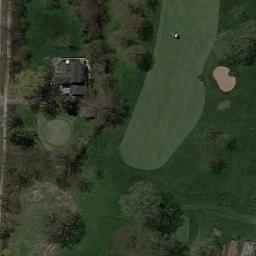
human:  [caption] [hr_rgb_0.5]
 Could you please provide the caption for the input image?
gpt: There are numerous trees beside the golf course .

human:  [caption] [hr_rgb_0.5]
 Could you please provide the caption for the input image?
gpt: There are five bunkers in this area, Two winding paths and a small river .

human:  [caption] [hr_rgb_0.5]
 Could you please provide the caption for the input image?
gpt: The golf course has some, Fairways, Barrier trees and a sandpits and a house is also in the golf course .

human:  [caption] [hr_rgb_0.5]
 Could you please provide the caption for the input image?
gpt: There are a few bunkers and a few paths on a large green lawn on the golf course with many trees and several buildings .

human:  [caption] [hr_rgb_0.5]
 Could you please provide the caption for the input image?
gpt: There are some trees and a bunker on the golf course .